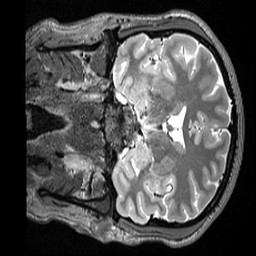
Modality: T2w
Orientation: coronal
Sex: male